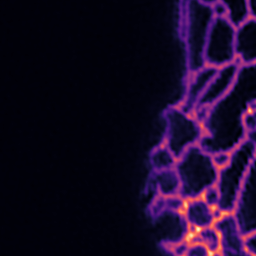
Label: Super-resolution ER image